Question: I'm Setting a Call log application that retrieve the data of Calls from one Firebase database Child and the name of the equivalent Contact from another Child.
I can run the queries and they retrieve the data but don't know how to cast then to the same Adaptor.
I'm using Android Studio and Firebase realtime database with little experience in both. My best result is this:
'''
public void onChildAdded(@NonNull DataSnapshot dataSnapshot, @Nullable String s) {
Person personList = dataSnapshot.getValue(Person.class);
String nombre = dataSnapshot.child("mNumber").getValue().toString();
Query query = mFirebaseDatabase.getReference("Names")
.orderByChild(nombre);
query.addListenerForSingleValueEvent(
new ValueEventListener() {
@Override
public void onDataChange(DataSnapshot dataSnapshot) {
if (dataSnapshot.exists()) {
for (DataSnapshot snapshot : dataSnapshot.getChildren()) {
String artist = snapshot.getValue().toString();
Person personName = snapshot.getValue(Person.class);
mContactsAdapter.add(personName);
}
}
}
@Override
public void onCancelled(DatabaseError databaseError) {
}
});
mContactsAdapter.add(personList);
}
'''
This is how Firebase Realtime Database looks like
'''
{
"Missed" : {
"-LmPZ-AOWIPSfEr-XK1v" : {
"mCheck" : "Check Out",
"mDate" : "16-08-19",
"mNumber" : "<PHONE>",
"mTime" : "15:13"
},
"-LmQGRvIYzAqqfmn94xU" : {
"mCheck" : "Check Out",
"mDate" : "16-08-19",
"mNumber" : "<PHONE>",
"mTime" : "18:32"
}
},
"Names" : {
"<PHONE>" : {
"mName" : "Bruce Wills"
},
"<PHONE>" : {
"mName" : "Peter Pan"
}
}
}
'''
for now, the result looks like this

I want the same card to have the name AND the rest of the data.
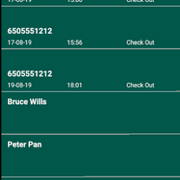
Answer: > I can run the queries and they retrieve the data but don't know how to cast then to the same Adaptor
There is no way you can pass two different queries to the same adapter instance. The best solution I can think of right now is to create an 'array' or an 'ArrayList' of the combined results in your client side code and then simply pass it to an <URL>. It's not the best solution since you'll need to query your database twice, but it will solve your problem.